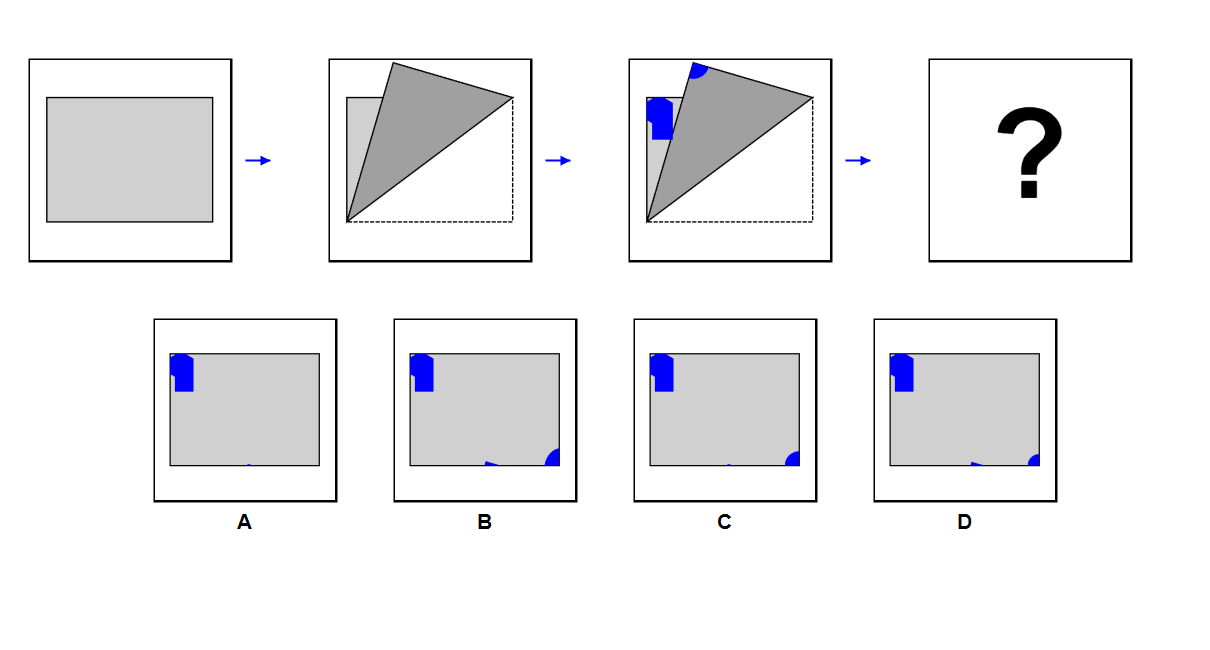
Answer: C